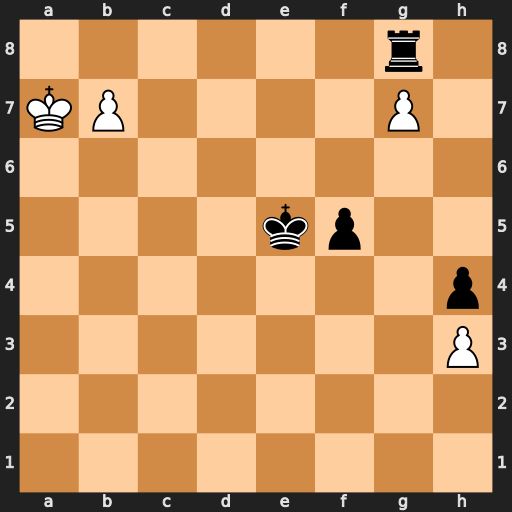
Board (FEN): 6r1/KP4P1/8/4kp2/7p/7P/8/8
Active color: w
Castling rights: -
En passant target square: -
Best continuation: b8=Q+ Rxb8 Kxb8